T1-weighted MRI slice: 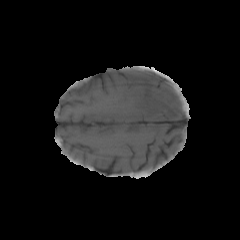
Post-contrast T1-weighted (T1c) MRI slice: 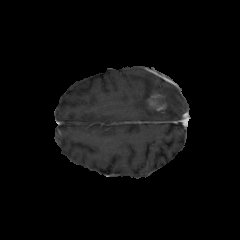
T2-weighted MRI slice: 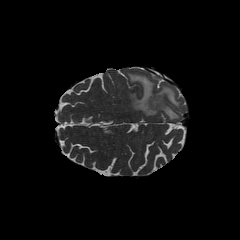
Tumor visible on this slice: yes